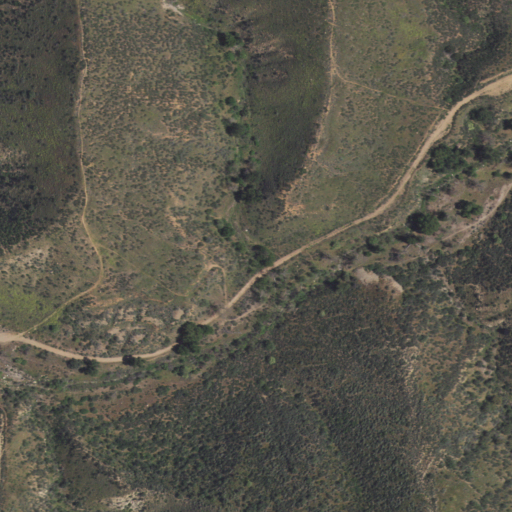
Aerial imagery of valley in California named Mystic Canyon containing shrub and open development